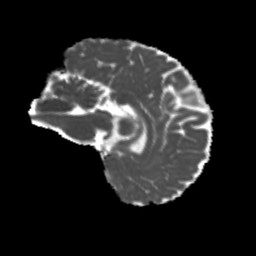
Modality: MD
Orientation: sagittal
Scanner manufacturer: siemens
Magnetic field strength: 3 T
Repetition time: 4 s
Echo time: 0.0594 s